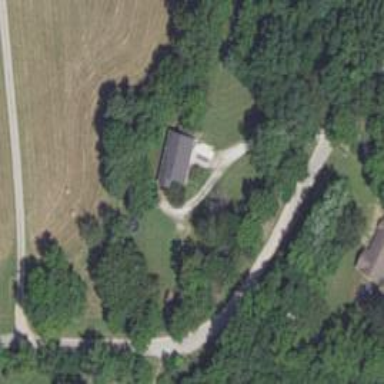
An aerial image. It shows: Driveway leading to service road.